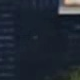
Vehicle type: Motorcycle